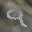
Label: 9